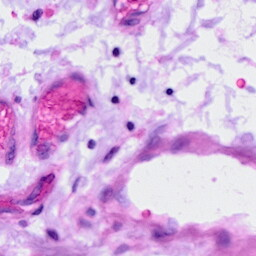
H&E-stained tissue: Ovarian